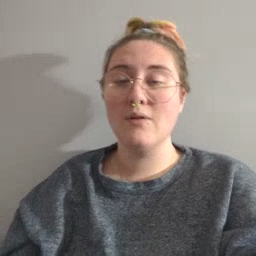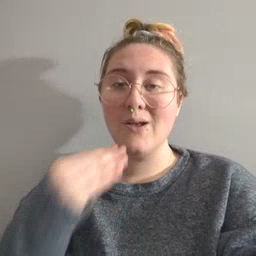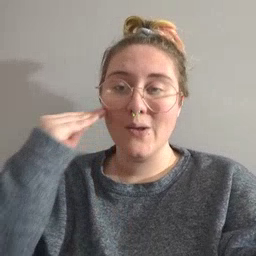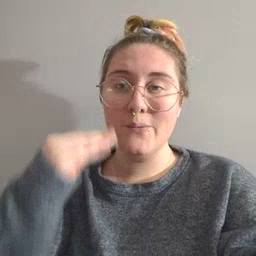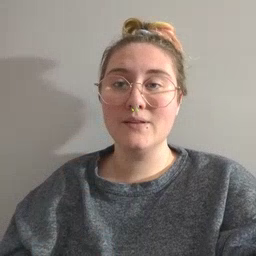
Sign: home